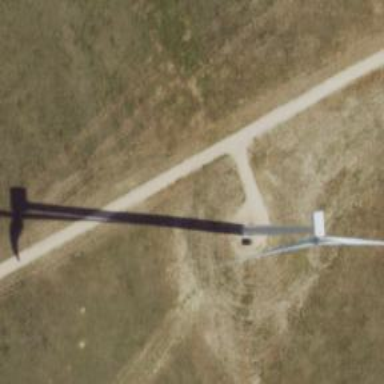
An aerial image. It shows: Wind generator using wind turbines of horizontal axis.